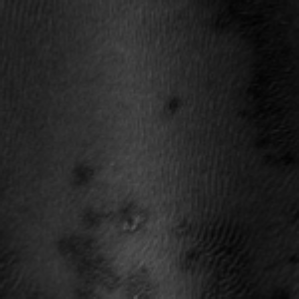
Label: frost